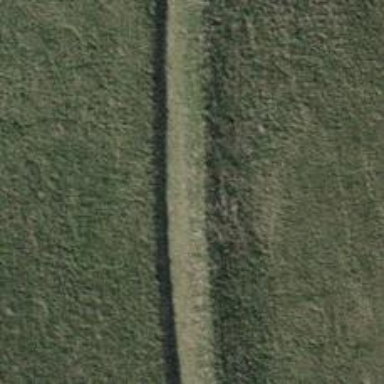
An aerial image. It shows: Track with very rough surface.